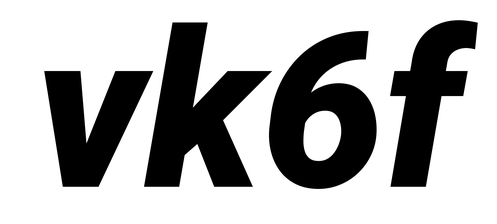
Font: Roboto-Italic_Black_Italic